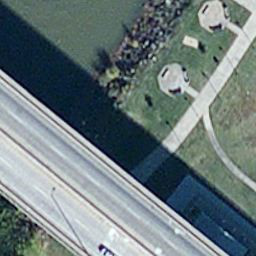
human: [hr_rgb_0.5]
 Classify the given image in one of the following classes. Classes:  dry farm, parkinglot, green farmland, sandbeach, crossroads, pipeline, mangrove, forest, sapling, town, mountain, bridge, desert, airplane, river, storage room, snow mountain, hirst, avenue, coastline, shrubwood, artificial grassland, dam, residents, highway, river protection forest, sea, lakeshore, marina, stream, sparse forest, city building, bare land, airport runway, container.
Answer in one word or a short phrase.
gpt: bridge